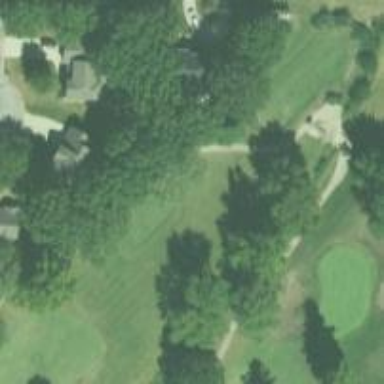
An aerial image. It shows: Path for golf carts.